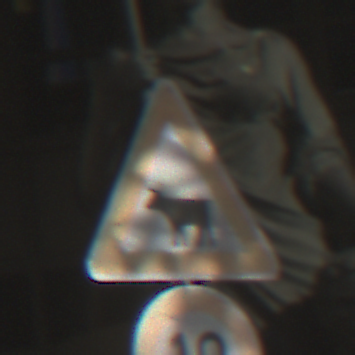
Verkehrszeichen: ViehtriebRechts
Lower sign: Geschwindigkeit10
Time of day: MorningAfternoon
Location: Outdoor (Urban)
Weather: PartlyCloudy
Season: NotSpecified
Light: Natural